Field crop: maize
Growth stage: 2
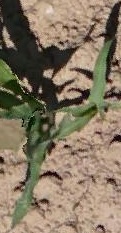
Species: maize